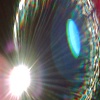
Label: sunburn